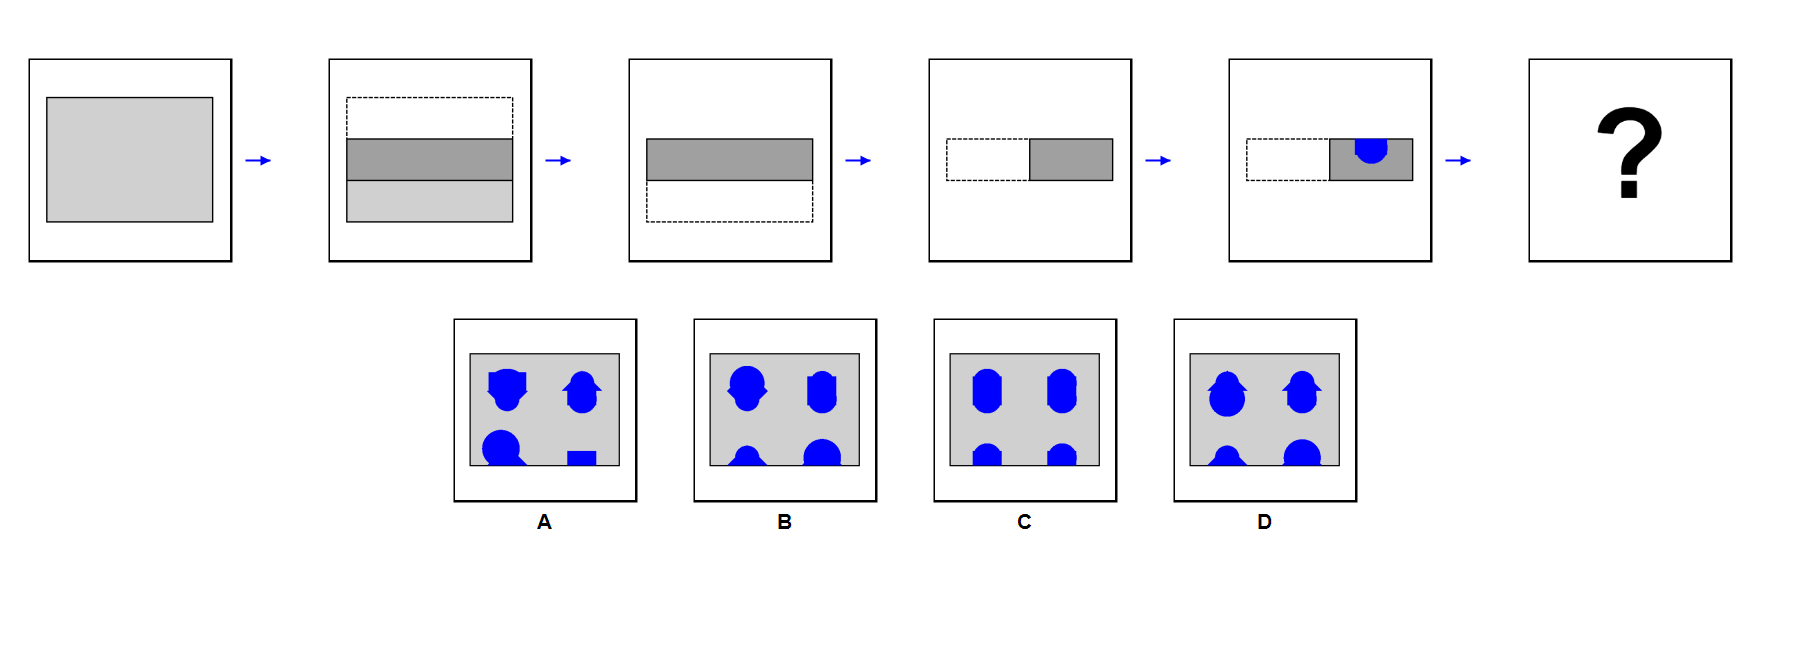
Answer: C